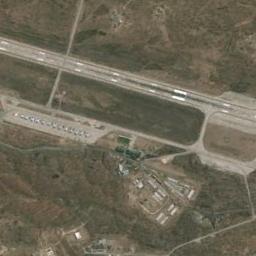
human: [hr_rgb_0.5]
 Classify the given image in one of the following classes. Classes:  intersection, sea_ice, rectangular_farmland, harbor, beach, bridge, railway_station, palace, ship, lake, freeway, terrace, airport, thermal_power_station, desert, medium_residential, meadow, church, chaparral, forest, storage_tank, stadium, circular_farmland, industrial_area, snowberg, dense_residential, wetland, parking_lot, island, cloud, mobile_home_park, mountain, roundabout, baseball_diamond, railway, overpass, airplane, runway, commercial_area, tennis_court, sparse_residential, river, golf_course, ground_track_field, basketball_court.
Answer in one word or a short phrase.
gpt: airport